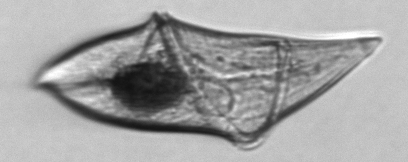
Label: Gyrodinium